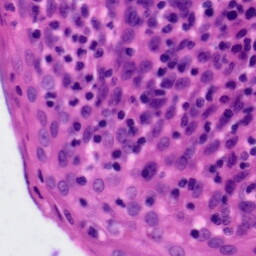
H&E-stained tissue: Tonsil